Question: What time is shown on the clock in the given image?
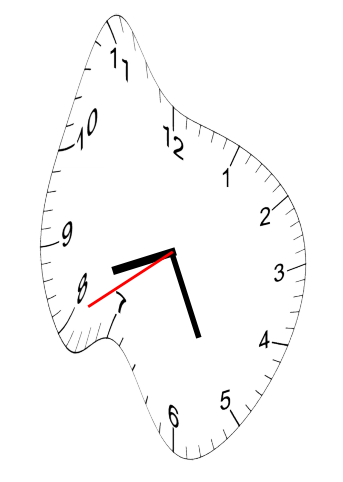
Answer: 08:25:40